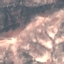
Land use / land cover class: HerbaceousVegetation